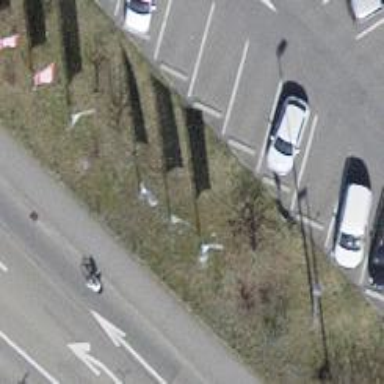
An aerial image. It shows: Advertising flagpole is visible.